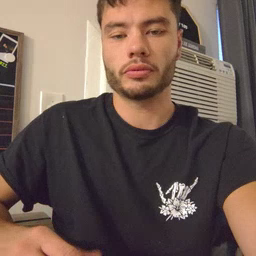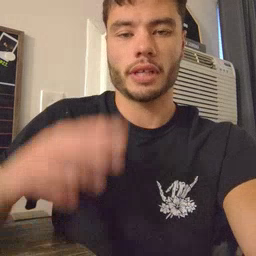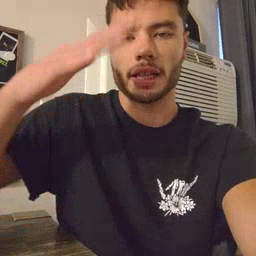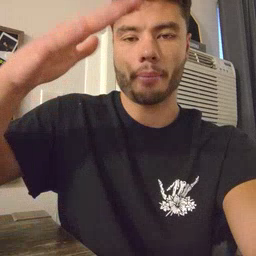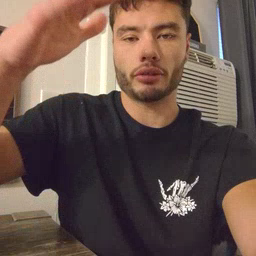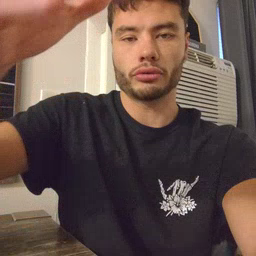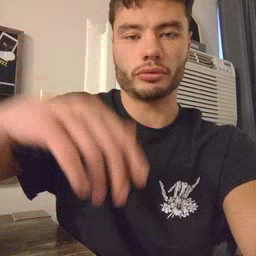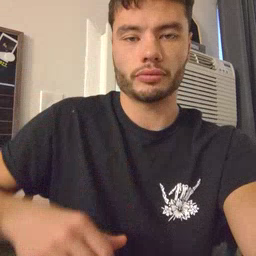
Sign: helicopter